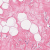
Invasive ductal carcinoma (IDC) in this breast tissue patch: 0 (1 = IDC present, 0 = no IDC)